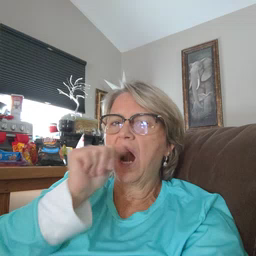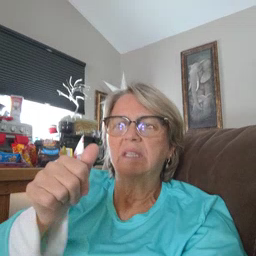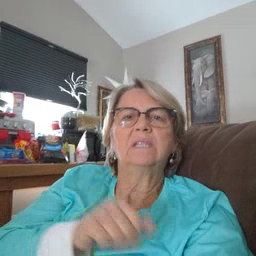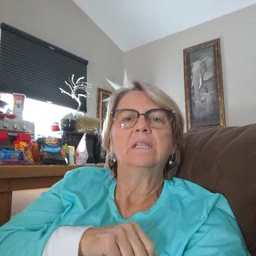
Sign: nuts